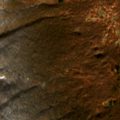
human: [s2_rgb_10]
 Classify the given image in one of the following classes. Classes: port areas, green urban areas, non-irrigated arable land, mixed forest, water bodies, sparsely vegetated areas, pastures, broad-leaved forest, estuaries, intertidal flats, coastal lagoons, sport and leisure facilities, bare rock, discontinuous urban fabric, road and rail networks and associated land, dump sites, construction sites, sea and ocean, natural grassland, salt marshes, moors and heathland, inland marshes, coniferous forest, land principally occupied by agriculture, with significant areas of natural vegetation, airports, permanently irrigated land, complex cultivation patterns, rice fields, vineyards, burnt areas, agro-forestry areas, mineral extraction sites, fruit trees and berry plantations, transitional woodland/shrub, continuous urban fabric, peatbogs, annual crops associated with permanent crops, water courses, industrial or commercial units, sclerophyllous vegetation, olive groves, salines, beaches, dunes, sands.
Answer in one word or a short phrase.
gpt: broad-leaved forest, transitional woodland/shrub